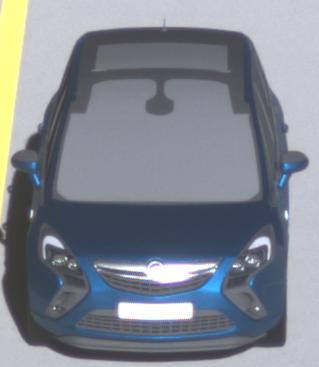
Make: Opel
Model: Zafira Tourer 1.8
Detailed model: Zafira (C) Tourer
Model produced from: 2012/01
Model produced until: 2015/06
Doors: 5
Color: blue
Road condition: dry road
Daytime: morning or afternoon
Contrast: high contrast